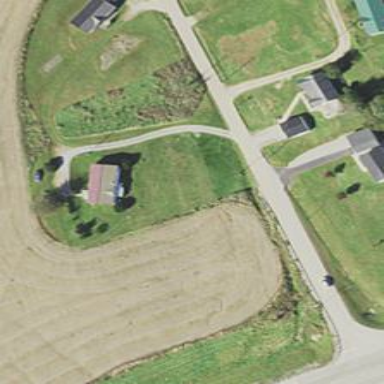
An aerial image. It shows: Driveway leading to service road.